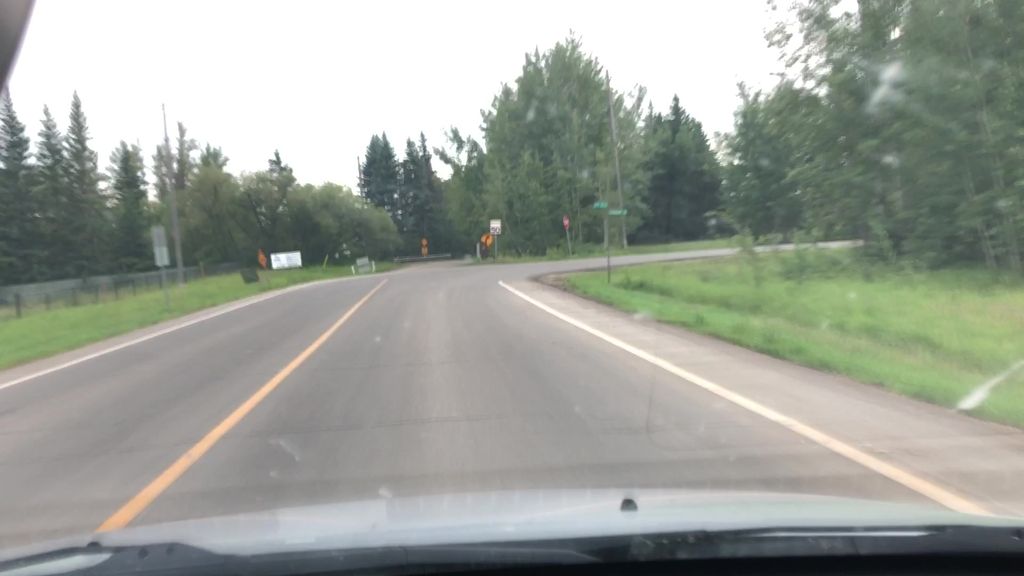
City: edmonton